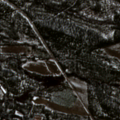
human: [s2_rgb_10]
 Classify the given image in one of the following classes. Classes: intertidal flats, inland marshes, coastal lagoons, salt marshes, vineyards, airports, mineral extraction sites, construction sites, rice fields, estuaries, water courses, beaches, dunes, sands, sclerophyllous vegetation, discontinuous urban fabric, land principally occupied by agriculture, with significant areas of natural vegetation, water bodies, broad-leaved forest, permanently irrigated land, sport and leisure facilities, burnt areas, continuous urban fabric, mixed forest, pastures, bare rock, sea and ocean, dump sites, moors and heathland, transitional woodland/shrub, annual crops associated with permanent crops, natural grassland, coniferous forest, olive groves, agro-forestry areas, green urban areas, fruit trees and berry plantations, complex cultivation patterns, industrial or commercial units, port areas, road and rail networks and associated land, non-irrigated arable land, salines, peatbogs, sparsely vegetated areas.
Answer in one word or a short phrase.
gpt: coniferous forest, transitional woodland/shrub